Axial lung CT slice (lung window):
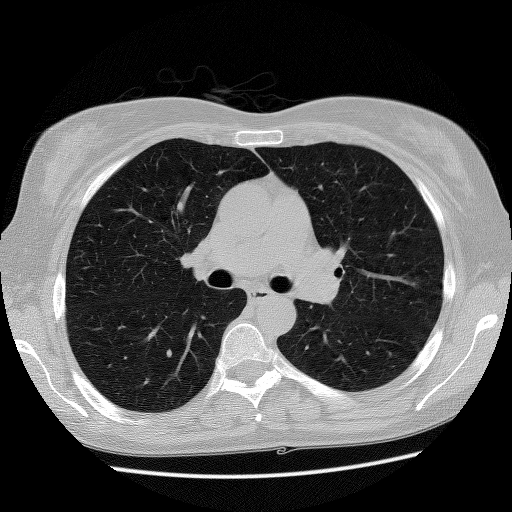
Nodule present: no